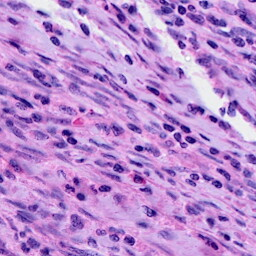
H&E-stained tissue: Cervix